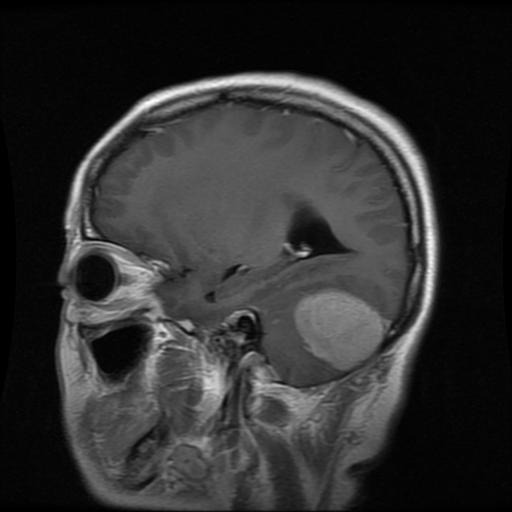
Label: meningioma